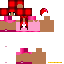
A female human skin with dark skin, wearing red helmet dressed in a red hoodie and red skirt, featuring a closed mouth.